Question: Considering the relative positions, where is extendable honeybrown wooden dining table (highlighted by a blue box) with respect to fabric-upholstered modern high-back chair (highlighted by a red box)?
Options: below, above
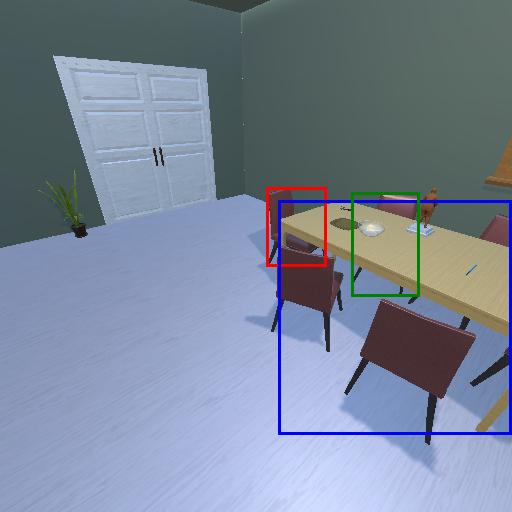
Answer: below